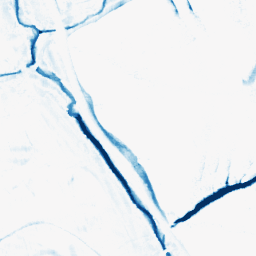
Category: morphological
Decomposition family: morphological_square
Decomposition parameters: operation: closing
size: 10
Upsampling method: sinc_hamming
Upsampling parameters: scale: 8
kernel_size: 16
Upsampling scale: 8